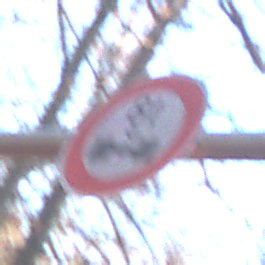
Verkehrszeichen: TatsaechlicheAchslast
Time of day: SunriseSunset
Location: Outdoor (Nature)
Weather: Clear
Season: Autumn
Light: Natural